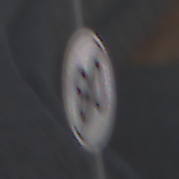
Verkehrszeichen: EndeGeschwindigkeit80
Umgebung: Outdoor, RoadRail
Tageszeit: SunriseSunset
Wetter: PartlyCloudy
Licht: Natural
Jahreszeit: NotSpecified
Kontrast: LowContrast